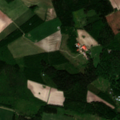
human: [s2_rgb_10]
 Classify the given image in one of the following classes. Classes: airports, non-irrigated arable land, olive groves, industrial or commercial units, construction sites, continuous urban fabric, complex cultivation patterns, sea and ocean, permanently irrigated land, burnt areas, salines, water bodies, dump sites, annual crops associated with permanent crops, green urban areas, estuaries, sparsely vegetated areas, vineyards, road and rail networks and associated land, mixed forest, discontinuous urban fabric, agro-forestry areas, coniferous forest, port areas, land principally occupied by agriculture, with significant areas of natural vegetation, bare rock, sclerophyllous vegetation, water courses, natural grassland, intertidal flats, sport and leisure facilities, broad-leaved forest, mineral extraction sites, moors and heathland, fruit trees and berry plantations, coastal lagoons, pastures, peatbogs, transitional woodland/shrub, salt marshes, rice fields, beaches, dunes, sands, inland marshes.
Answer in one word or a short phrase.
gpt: non-irrigated arable land, land principally occupied by agriculture, with significant areas of natural vegetation, broad-leaved forest, mixed forest, transitional woodland/shrub